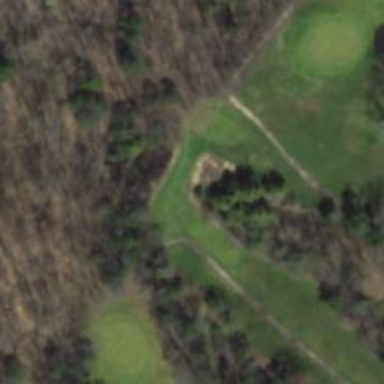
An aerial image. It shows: Golf tee.